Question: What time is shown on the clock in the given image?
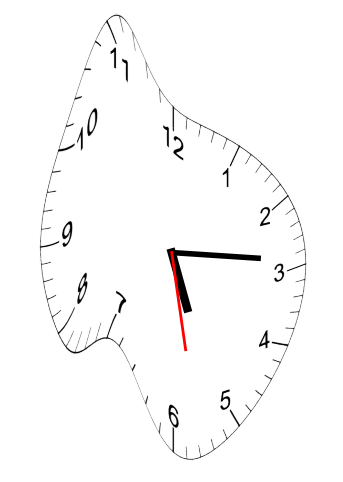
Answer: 05:14:28